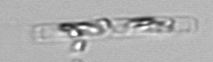
Label: Guinardia_delicatula_TAG_internal_parasite